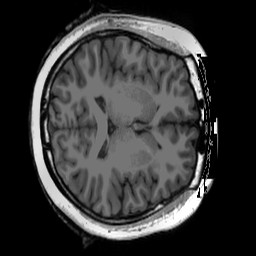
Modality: T1w
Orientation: axial
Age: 28
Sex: female